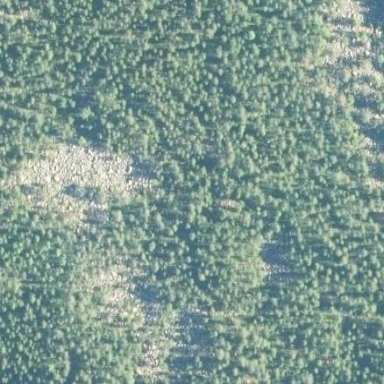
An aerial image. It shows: Natural scree.